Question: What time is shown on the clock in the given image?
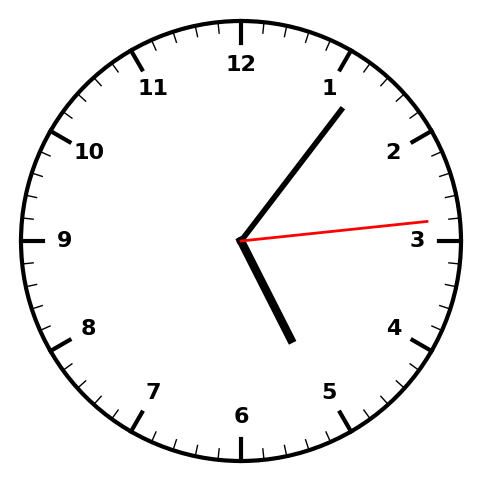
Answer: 05:06:14